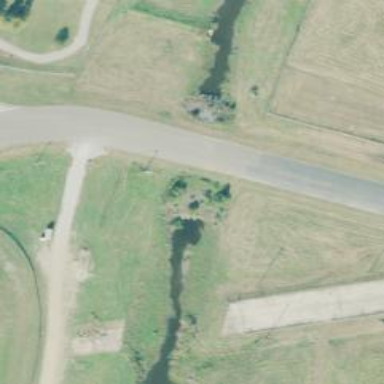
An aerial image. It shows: Canal culvert running through tunnel.